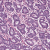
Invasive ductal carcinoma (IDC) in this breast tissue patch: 1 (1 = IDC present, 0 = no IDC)